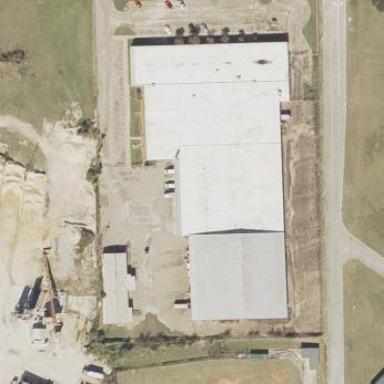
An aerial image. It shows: Warehouse.